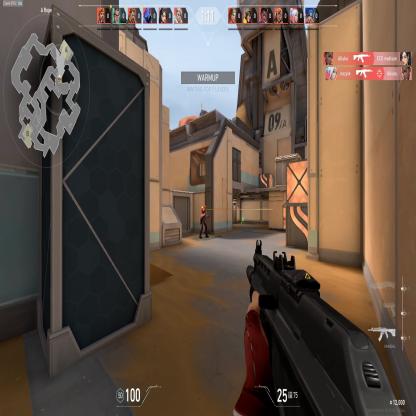
Label: enemy